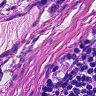
Metastatic tissue present: yes